Brain MRI, modality: hrT2
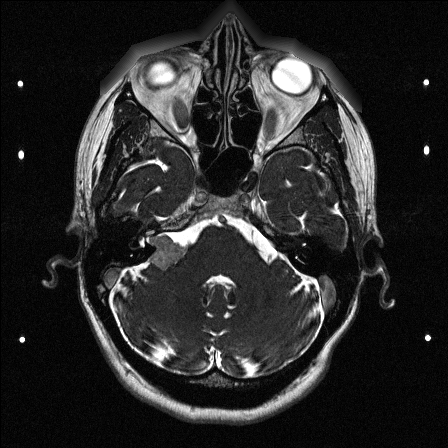